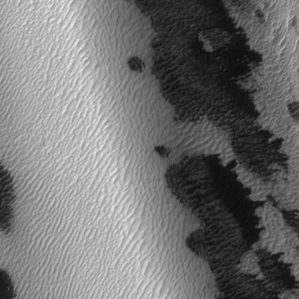
Label: frost